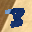
Label: 3